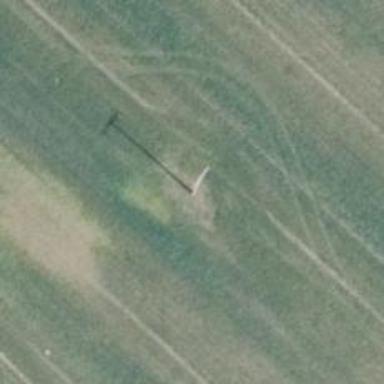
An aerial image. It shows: Power pole.